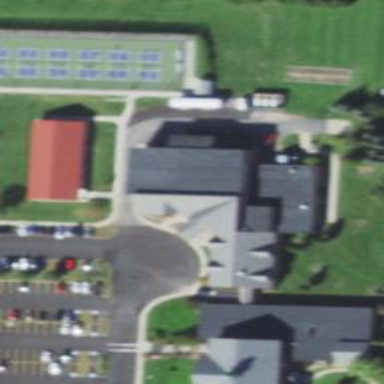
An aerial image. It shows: Community centre building.